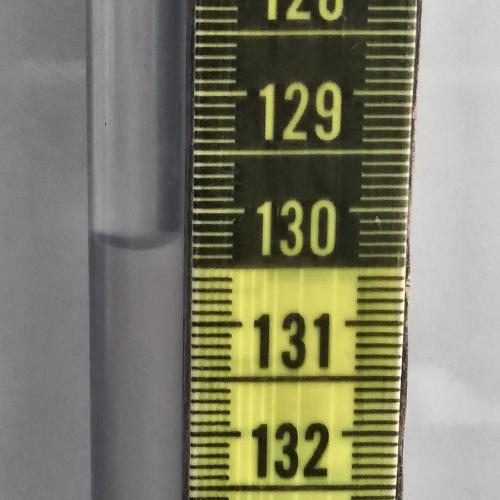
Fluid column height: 130.3 cm